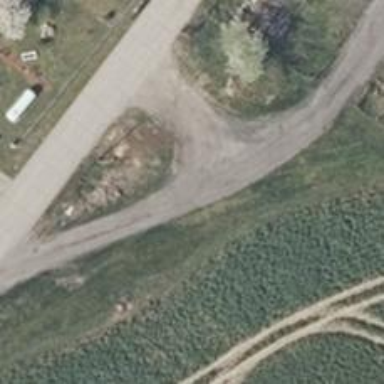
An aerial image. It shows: Service road with ground surface.